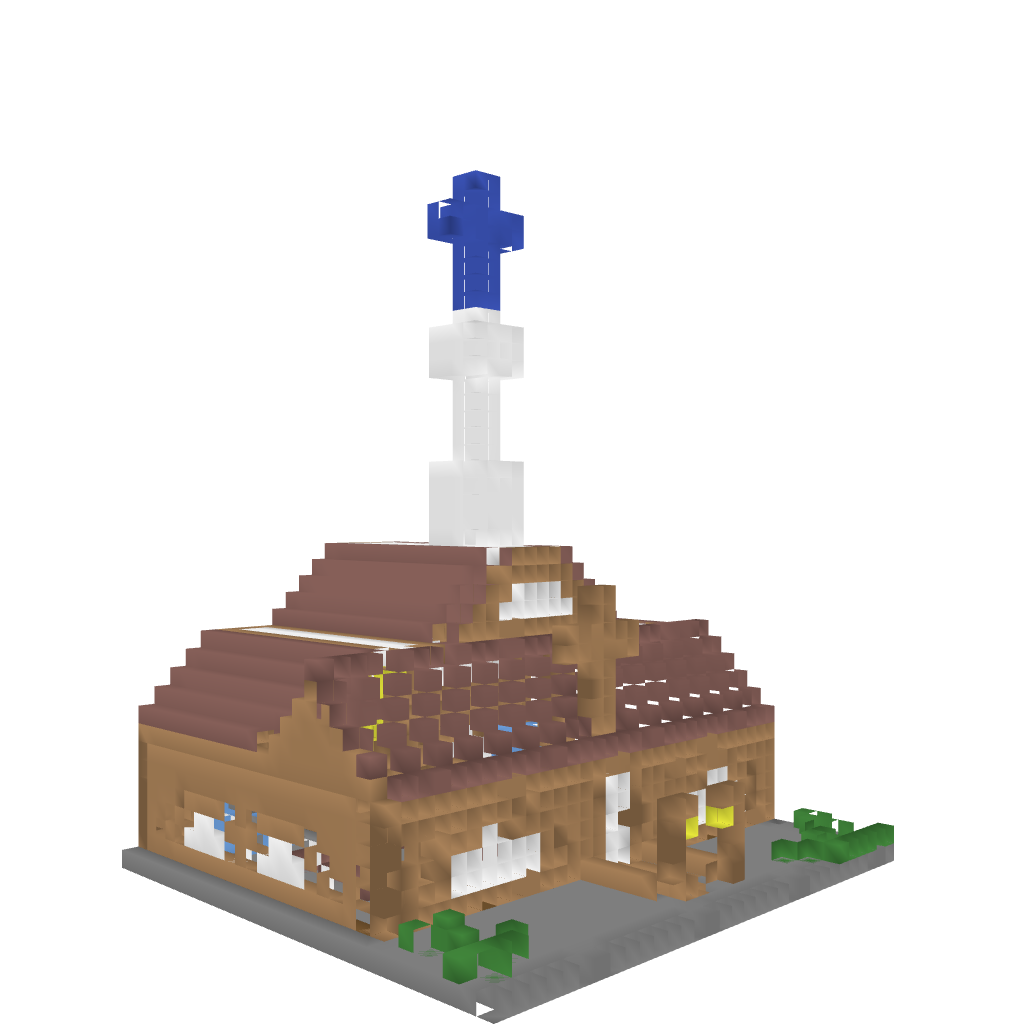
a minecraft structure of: Church bad low quality